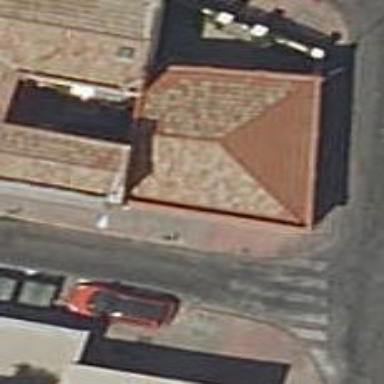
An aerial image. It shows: Detached building with flat roof.